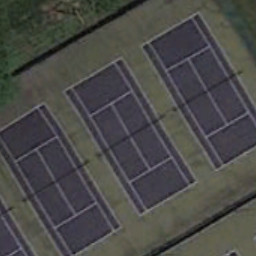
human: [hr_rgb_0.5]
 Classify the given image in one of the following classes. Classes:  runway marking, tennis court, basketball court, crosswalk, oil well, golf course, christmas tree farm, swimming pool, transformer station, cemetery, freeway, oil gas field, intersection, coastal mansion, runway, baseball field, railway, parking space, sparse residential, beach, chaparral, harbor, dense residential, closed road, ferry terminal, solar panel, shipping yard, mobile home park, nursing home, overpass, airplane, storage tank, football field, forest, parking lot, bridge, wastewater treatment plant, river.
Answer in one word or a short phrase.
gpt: tennis court